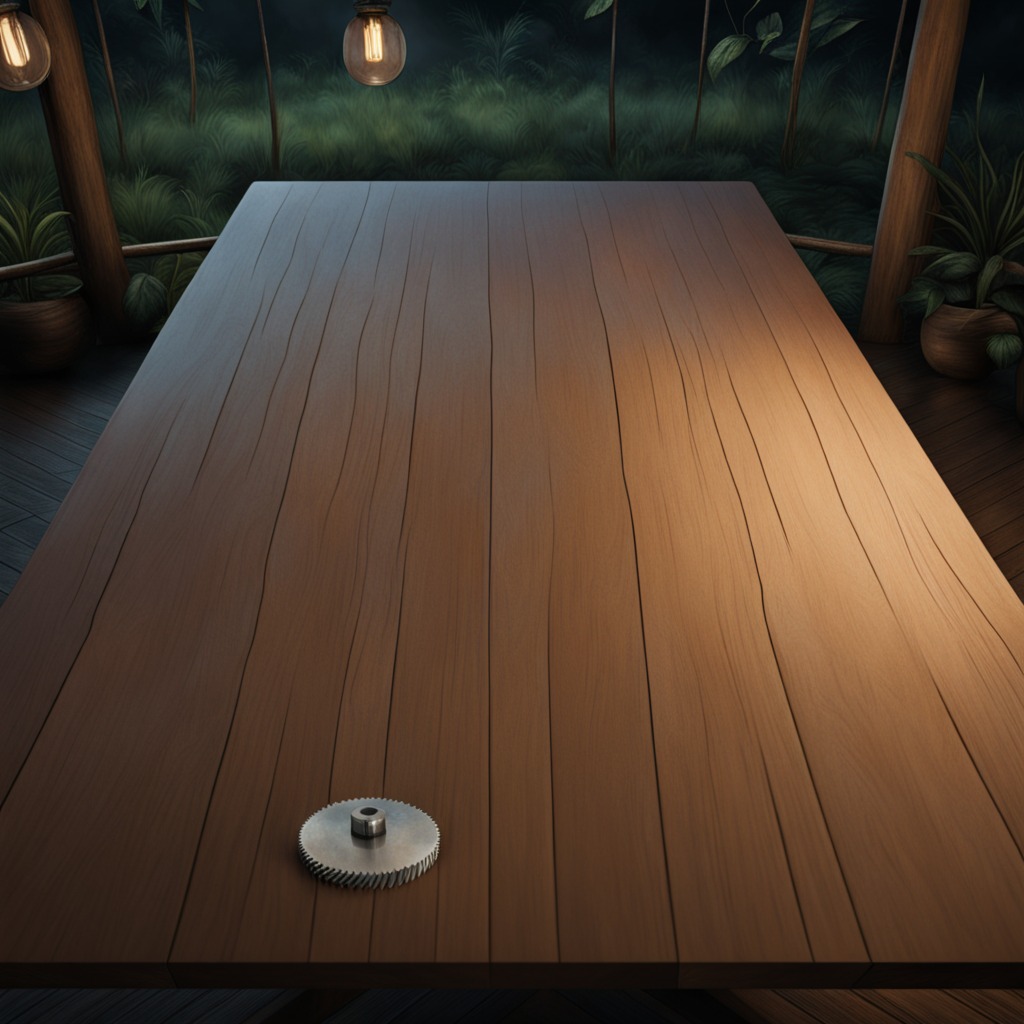
A steel gear with teeth is lying on the wooden table.